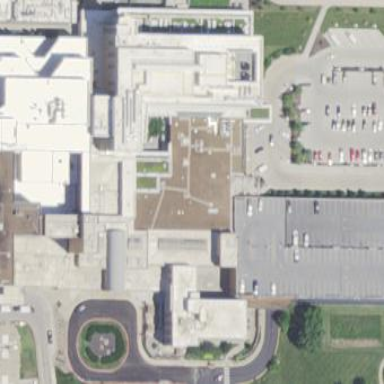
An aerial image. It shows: Hospital building.